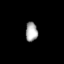
Tissue: lung
Cell type: Endothelial cells
Senescence score: 0.5715
Nuclear area (px): 230
Mean DAPI intensity: 165.7